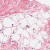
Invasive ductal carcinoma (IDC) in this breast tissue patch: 0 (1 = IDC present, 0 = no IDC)